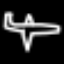
Label: airplane